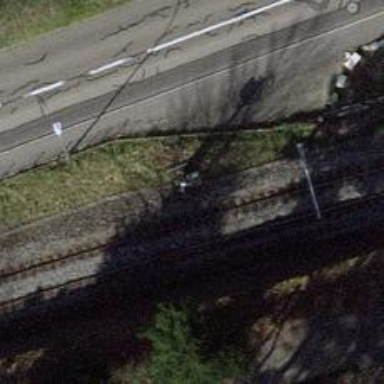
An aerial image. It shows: Railway signal.